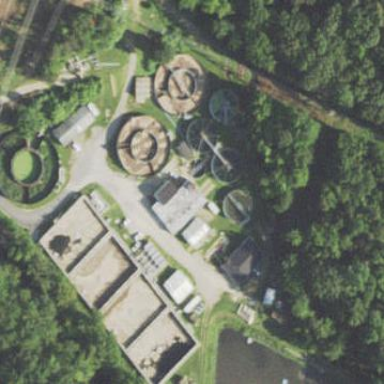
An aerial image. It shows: View of wastewater plant.